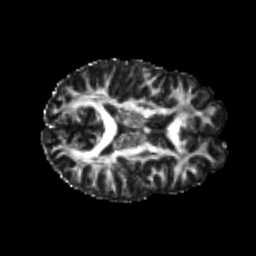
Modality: FA
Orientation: axial
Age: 20
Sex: female
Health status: healthy
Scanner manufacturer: philips
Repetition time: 7.39 s
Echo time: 0.08599 s